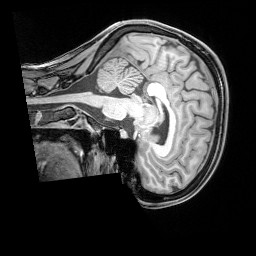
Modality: T1w
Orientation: sagittal
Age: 24
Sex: female
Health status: healthy
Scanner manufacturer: siemens
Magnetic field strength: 3 T
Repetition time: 1.65 s
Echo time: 0.00182 s